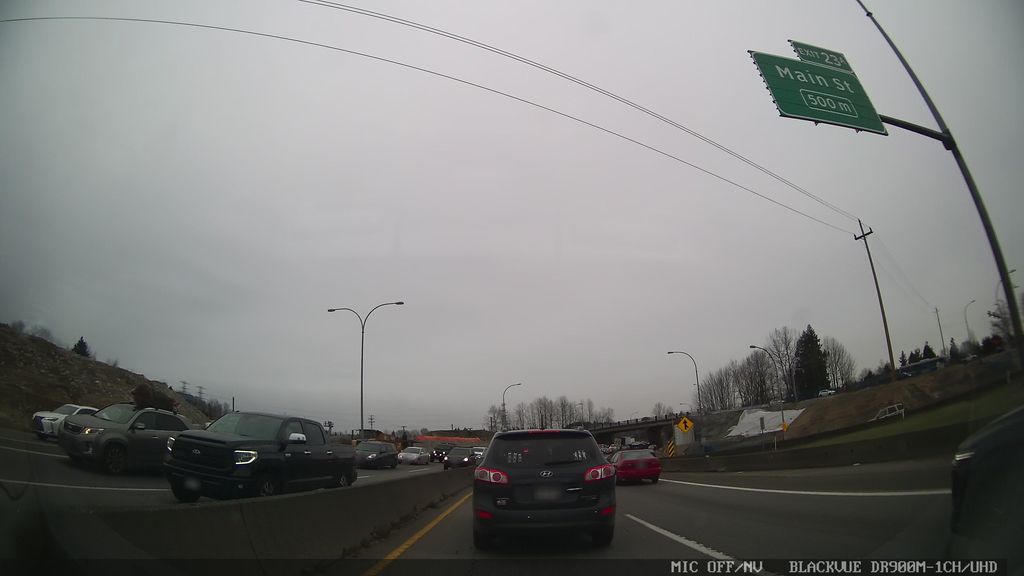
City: vancouver